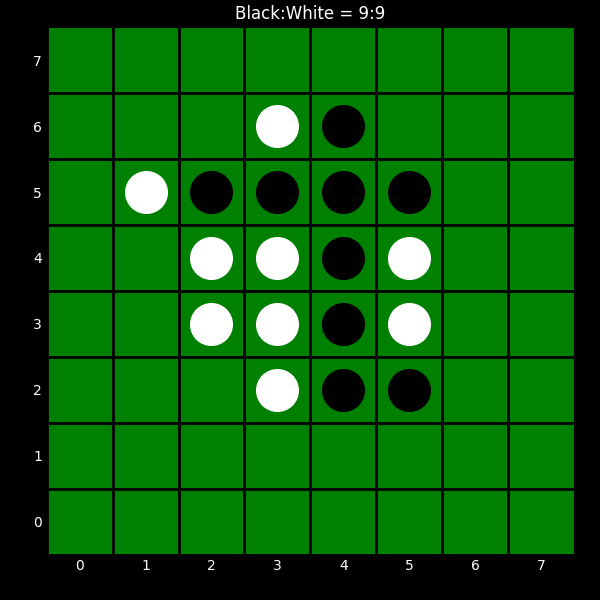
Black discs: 9
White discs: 9